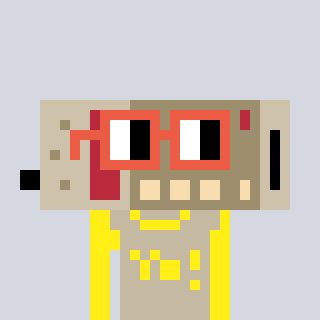
a pixel art character with square orange glasses, a cordless phone-shaped head and a bege-colored body on a cool background